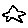
Label: star